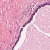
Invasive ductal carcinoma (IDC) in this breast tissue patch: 0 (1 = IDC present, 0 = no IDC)